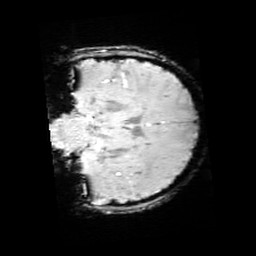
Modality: SWI
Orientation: coronal
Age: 11
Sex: female
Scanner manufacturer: siemens
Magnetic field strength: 3 T
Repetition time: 0.027 s
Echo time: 0.02 s